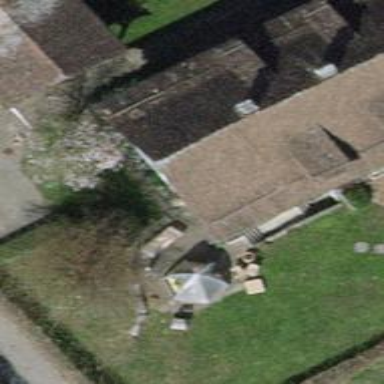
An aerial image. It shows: Semidetached house.